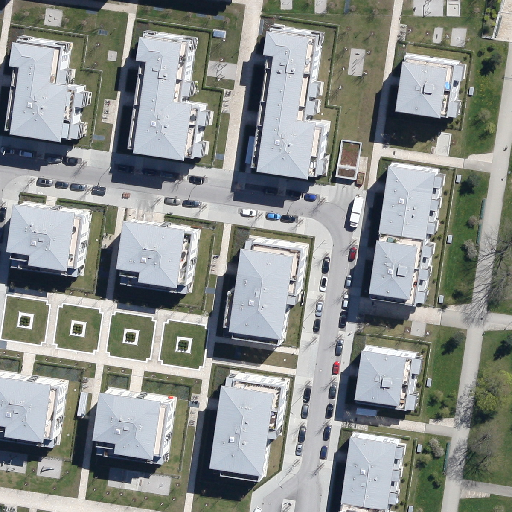
Referring expression: light-duty vehicle driving on the road